Interaction volume radius: 5 \u00c5
Interaction volume height: 15 \u00c5
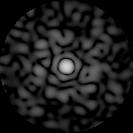
Disorder parameter: 0.8159